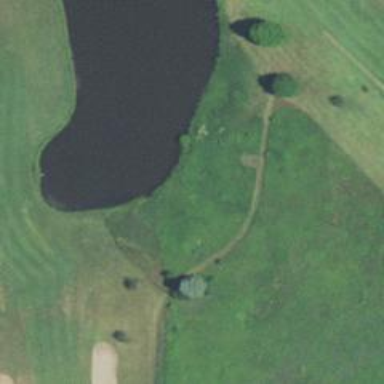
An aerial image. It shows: Path for golf carts.